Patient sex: M
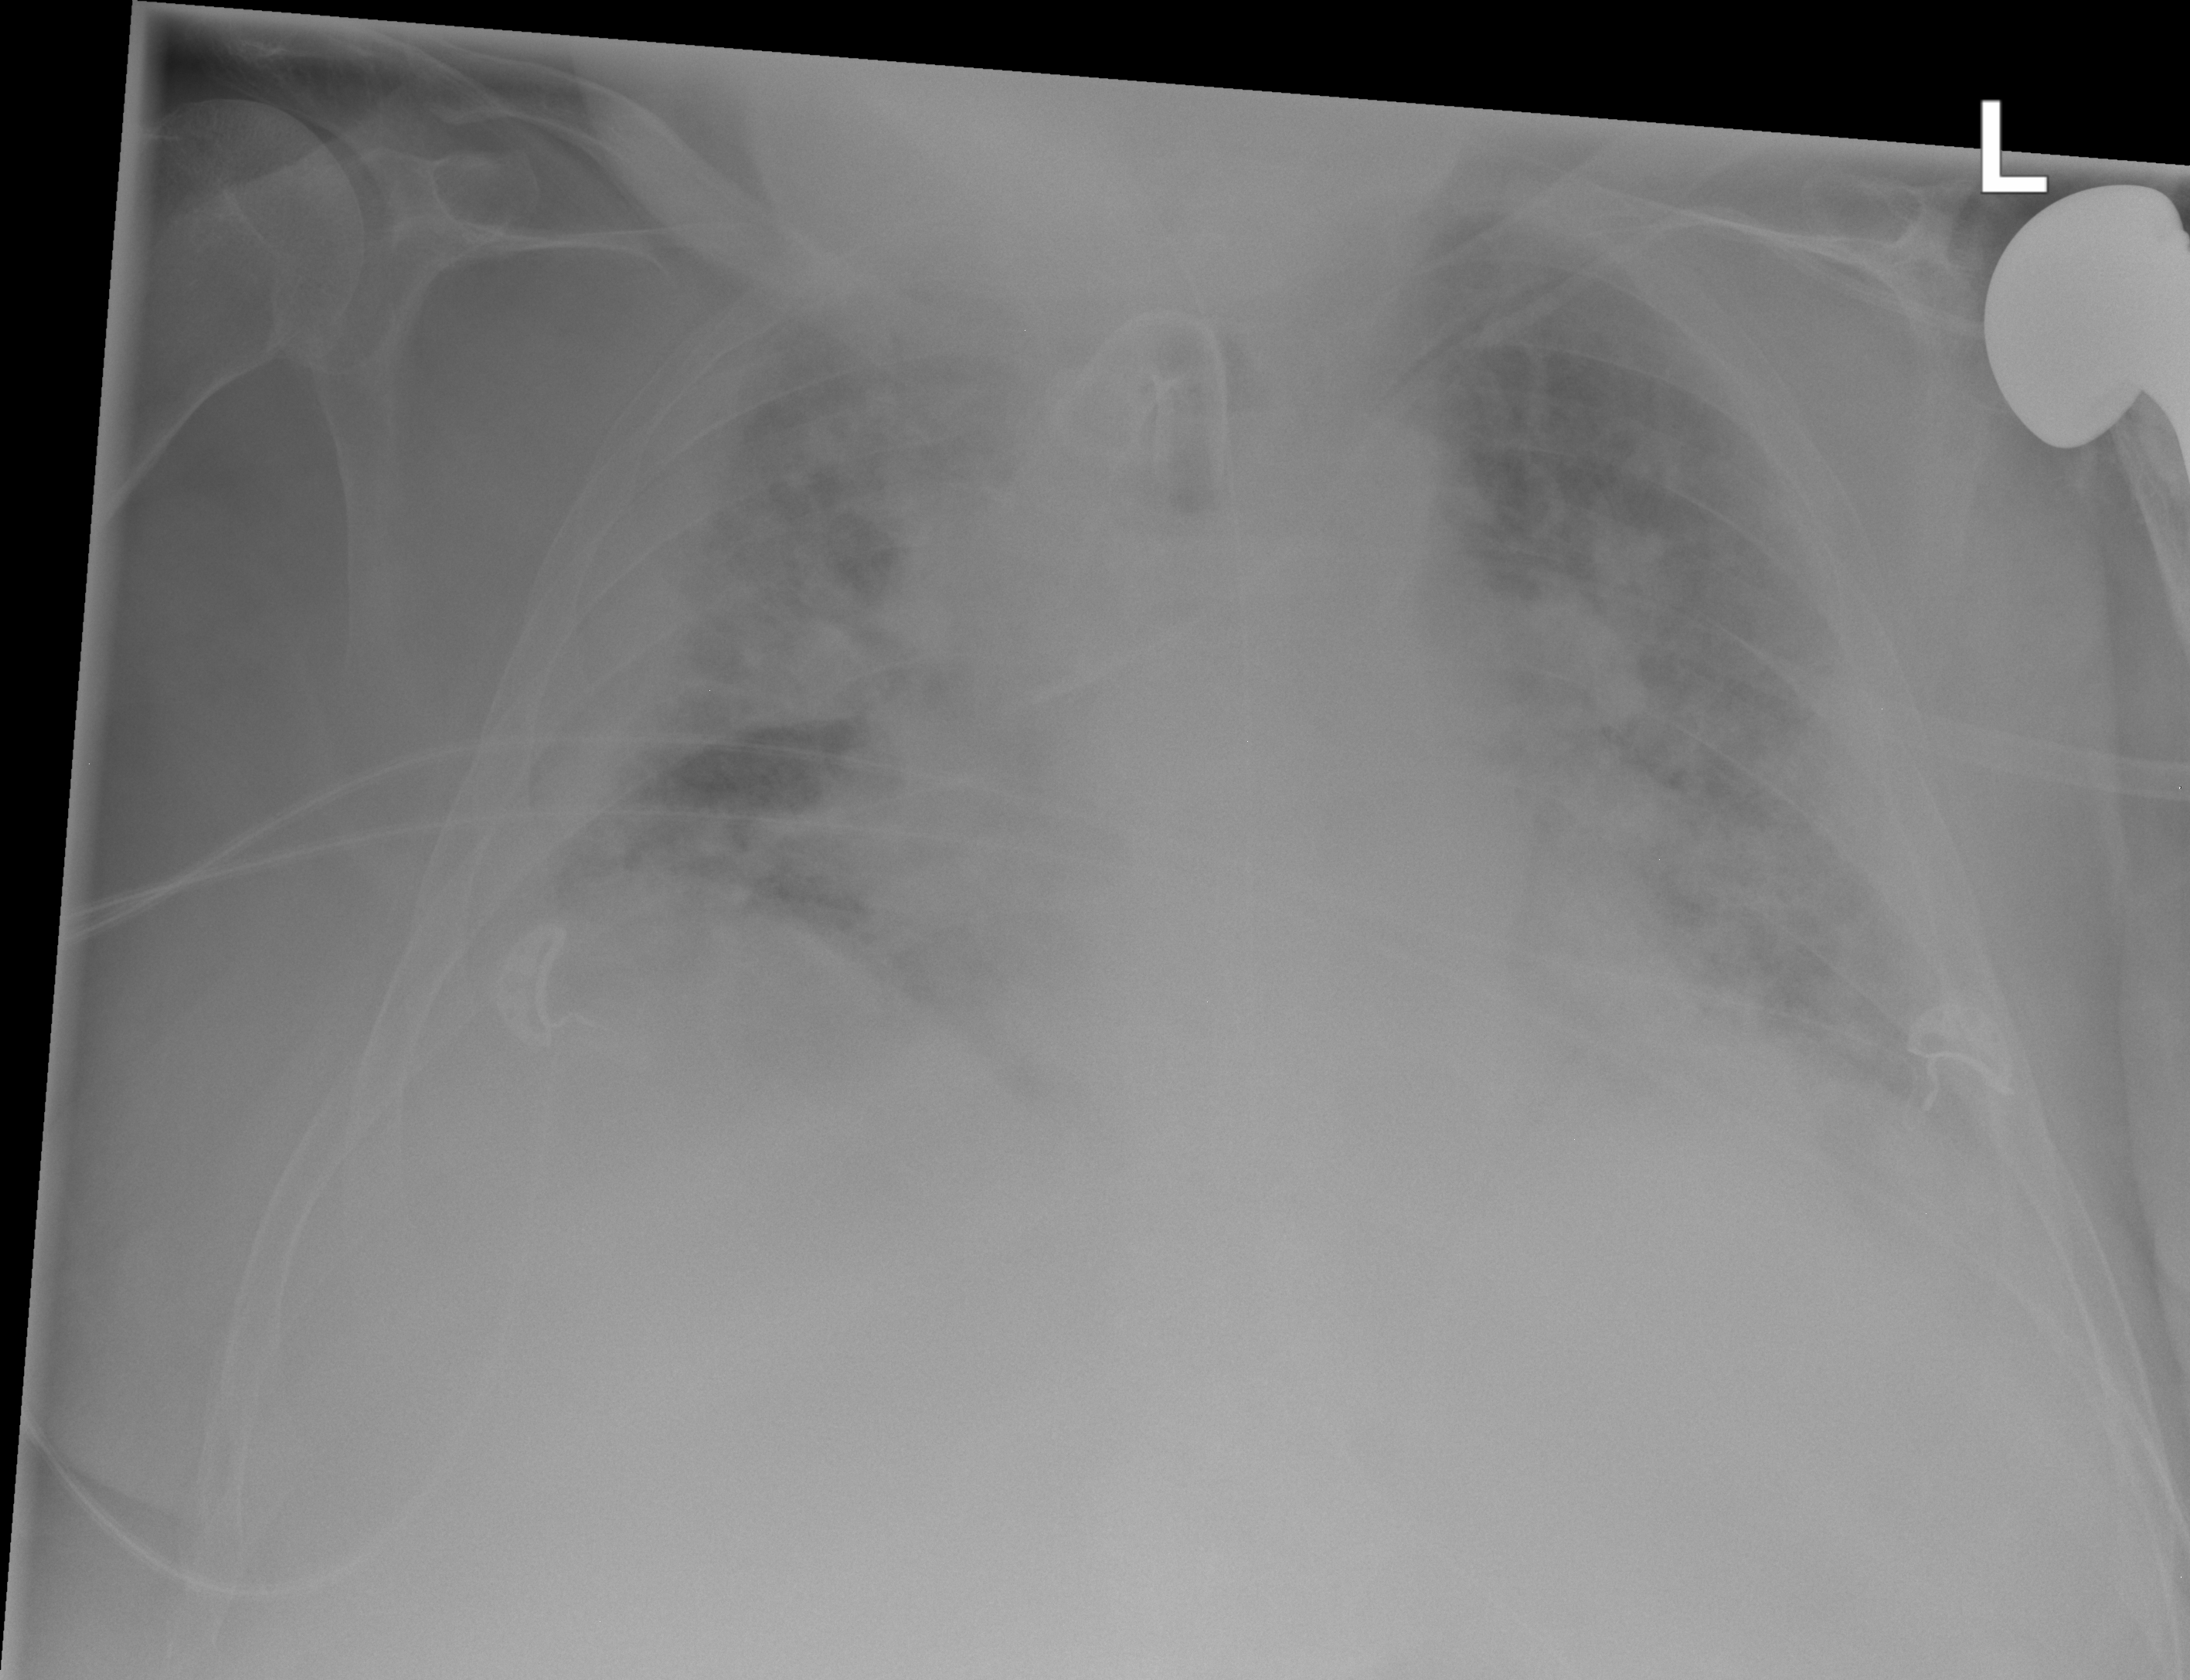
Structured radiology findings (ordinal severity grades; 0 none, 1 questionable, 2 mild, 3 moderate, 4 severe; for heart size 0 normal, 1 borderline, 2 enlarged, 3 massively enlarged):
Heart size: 2
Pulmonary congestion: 3
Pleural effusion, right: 2
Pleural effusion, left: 2
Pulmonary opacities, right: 3
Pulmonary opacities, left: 3
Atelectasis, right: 2
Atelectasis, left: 2